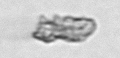
Label: detritus_transparent